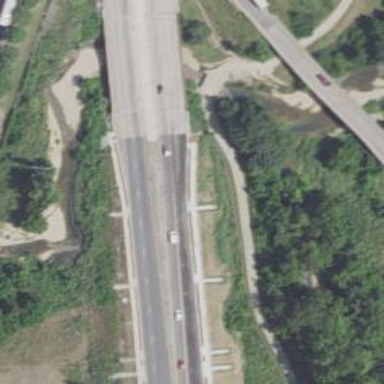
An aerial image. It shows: Beam-style bridge on primary highway.